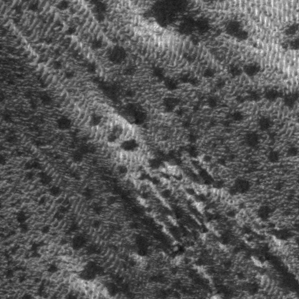
Label: frost